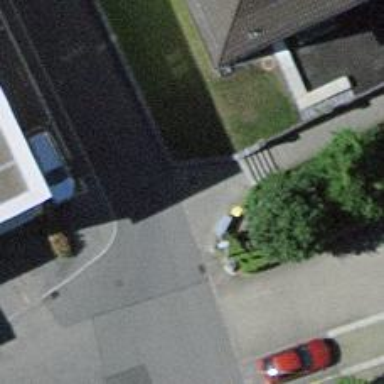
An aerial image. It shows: Road with steps.